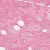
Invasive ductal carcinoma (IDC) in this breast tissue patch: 0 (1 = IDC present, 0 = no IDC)